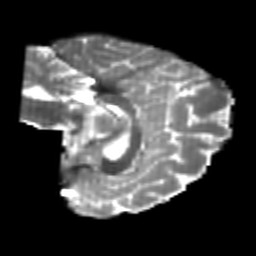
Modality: T2w
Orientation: sagittal
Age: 22
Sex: female
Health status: healthy
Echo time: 0.074 s